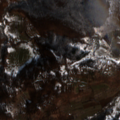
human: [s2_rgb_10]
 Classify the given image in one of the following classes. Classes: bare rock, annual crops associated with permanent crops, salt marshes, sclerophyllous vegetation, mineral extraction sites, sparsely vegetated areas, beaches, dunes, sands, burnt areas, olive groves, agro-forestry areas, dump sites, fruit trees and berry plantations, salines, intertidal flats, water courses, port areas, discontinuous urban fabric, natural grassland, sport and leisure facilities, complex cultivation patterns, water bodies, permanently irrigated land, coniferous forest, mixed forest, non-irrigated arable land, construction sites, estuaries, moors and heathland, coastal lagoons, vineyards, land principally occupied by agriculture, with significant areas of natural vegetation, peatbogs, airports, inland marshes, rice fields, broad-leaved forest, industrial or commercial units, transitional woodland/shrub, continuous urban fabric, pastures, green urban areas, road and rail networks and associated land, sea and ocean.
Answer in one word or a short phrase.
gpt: complex cultivation patterns, land principally occupied by agriculture, with significant areas of natural vegetation, broad-leaved forest, natural grassland